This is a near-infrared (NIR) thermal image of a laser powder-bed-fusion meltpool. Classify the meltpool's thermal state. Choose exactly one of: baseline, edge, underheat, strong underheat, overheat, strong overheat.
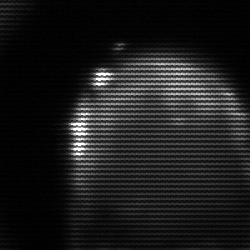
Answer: edge